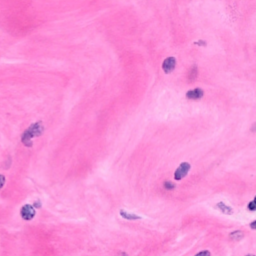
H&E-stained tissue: Breast